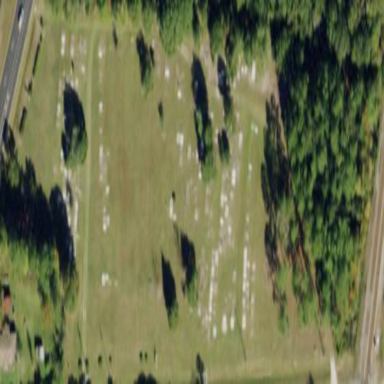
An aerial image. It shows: Cemetery.